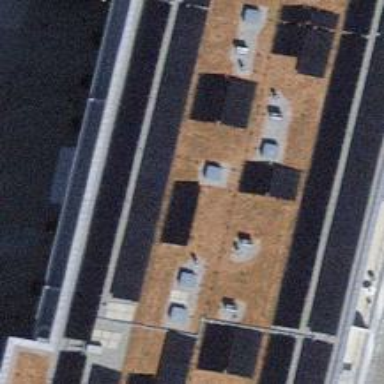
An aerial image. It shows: Solar power generator using photovoltaic panels.